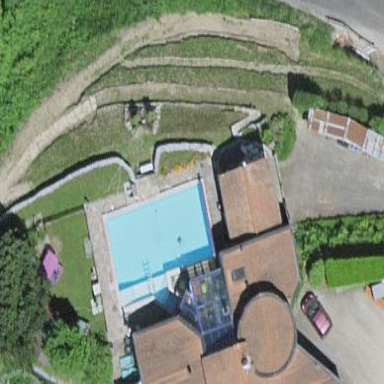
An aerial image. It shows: Swimming pool located in leisure land.